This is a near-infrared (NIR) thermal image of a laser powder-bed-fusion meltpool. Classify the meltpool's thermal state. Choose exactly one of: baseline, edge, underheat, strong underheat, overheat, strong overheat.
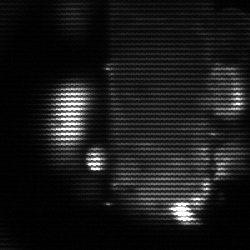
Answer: strong underheat